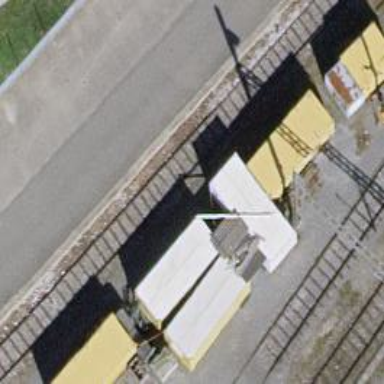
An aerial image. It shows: Railway yard used for servicing trains.